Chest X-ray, PA view. Patient: 53 years old, sex F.
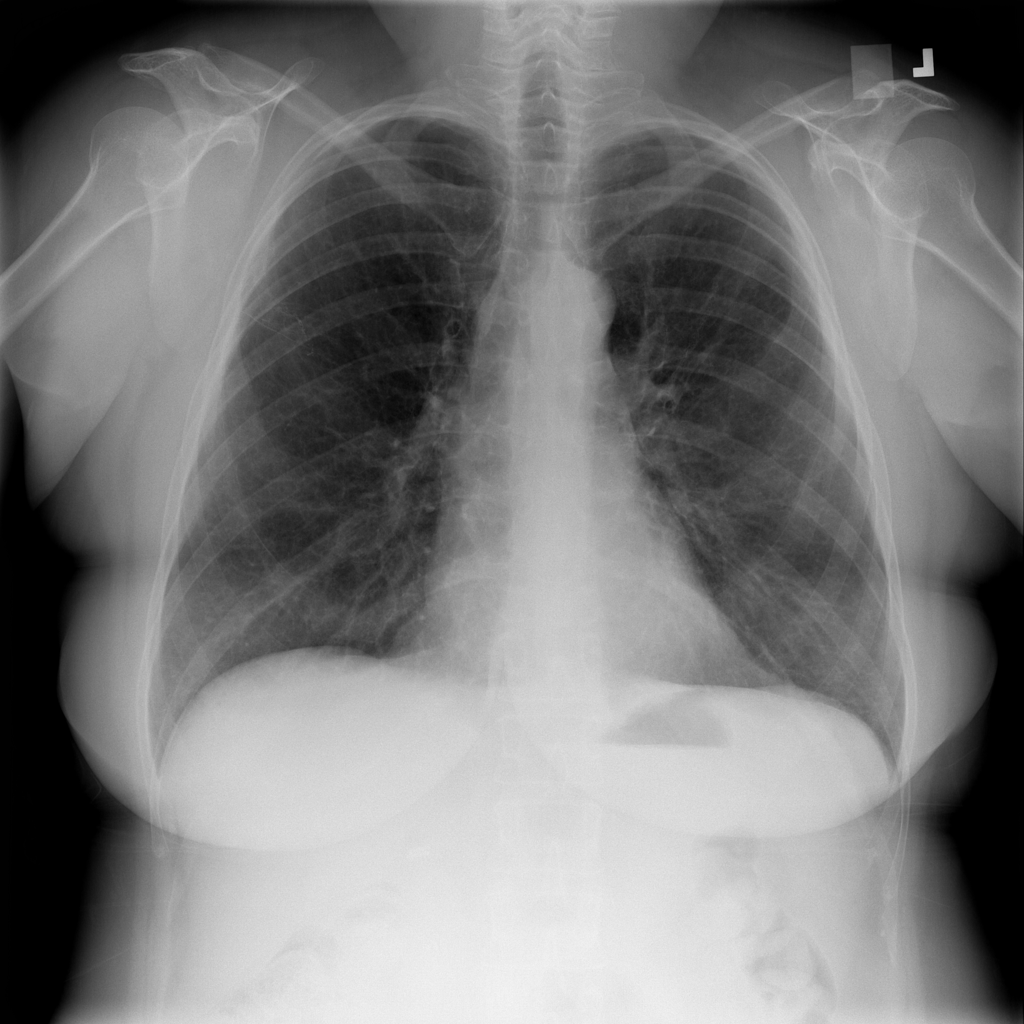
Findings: No Finding